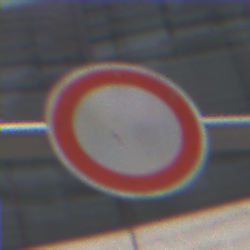
Verkehrszeichen: VerbotFahrzeugeAllerArt
Umgebung: Outdoor, Urban
Tageszeit: Midday
Wetter: Overcast
Licht: Natural
Jahreszeit: NotSpecified
Kontrast: LowContrast